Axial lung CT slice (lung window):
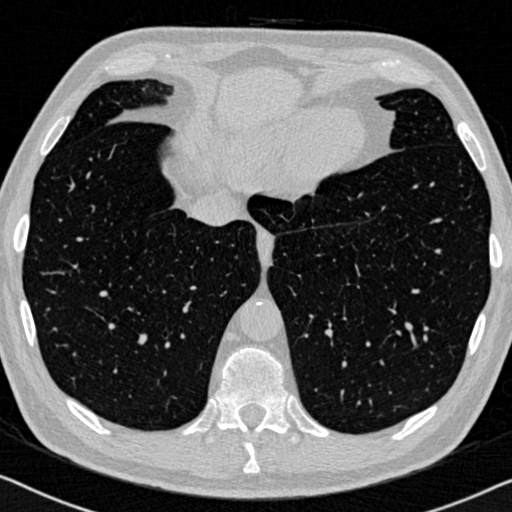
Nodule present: no